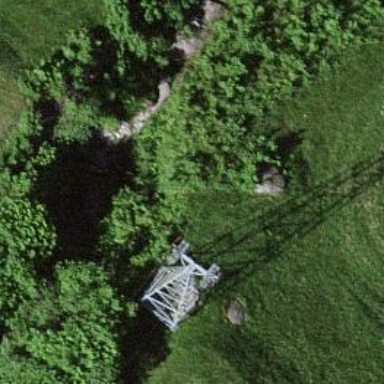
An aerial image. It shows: Pylon for aerialway.